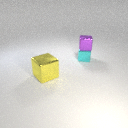
small cyan metal cube below small purple metal cube